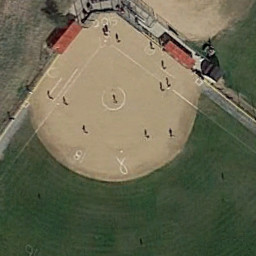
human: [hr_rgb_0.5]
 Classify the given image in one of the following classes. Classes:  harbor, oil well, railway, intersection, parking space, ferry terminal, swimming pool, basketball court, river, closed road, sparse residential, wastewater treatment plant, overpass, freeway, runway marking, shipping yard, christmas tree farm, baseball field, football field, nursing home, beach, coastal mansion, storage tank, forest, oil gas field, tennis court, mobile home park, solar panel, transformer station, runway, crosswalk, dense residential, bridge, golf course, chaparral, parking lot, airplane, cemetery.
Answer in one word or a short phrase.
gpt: baseball field